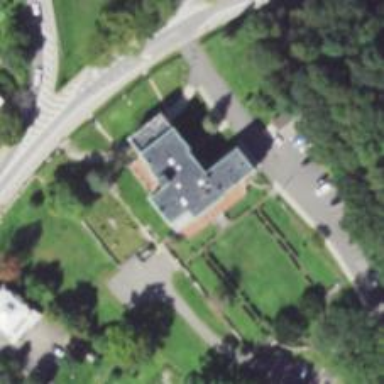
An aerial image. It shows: Government office.